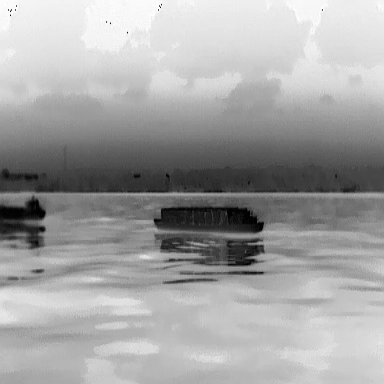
There is a fishing_boat in the infrared image.